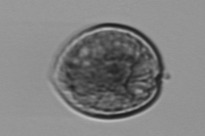
Label: Prorocentrum